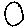
Label: circle